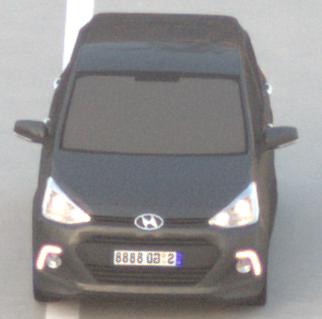
Make: Hyundai
Model: i10
Detailed model: Gen. 2
Model produced from: 2013
Model produced until: 2019
Doors: 5
Color: gray
Road condition: dry road
Daytime: sunrise or sunset
Contrast: low contrast